Question: I'm trying to increment a variable in JavaScript by clicking on a link, it works the first time but then every other time if I click on it once it will show up 3 times, then 4, 5 and so on.
A screenshot of the console:

The numbers in the blue (right) are as expected, there is nothing wrong with this but as you can see on the left, each line is one click. the first log is fine but then it logs 1 three times, then 10 four times.
Here is the code thats doing the work.
'''
$('.here').live('click', function(eve) {
eve.preventDefault();
var curpop = $(this).attr('rel')
++curpop
$('.pop').html(curpop);
console.log(curpop)
})
'''
'$(this).attr('rel')' is just a number (in the blue, right, in the picture) once you click the link it is meant to increment the number.
Thanks for you help.
I have set up the same thing in jsfiddle but it seems to work there, and all the suggestions still dont work on my project even though they should.
'''
<h4 class='left'>Click
<a class="here" href="#" rel="1">here</a></h4>
<h4 class='right'>
<span class='pop'>
1
</span>
</h4>
'''
This is the html, now there are multiple of these but are loaded via ajax, I am guessing that it would have something to do with the multiple instances of the class with no identifier to separate them?
As I suspected the problem was with the "multiple instances of the class with no identifier to separate them" so I just made each one like this:
'''
<span id="<?php echo $thereID; ?>_span" class='pop'>
1
</span>
'''
then
'$('#' + thereID + '_span').html(curpop);'
Thanks for all the help
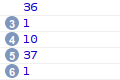
Answer: Need to see more code, but typically I see JS beginners adding the event inside of the event. In other words, every time the link is clicked, another event handler is added.
At any rate, here's an example of incrementing a counter in a click handler: <URL>